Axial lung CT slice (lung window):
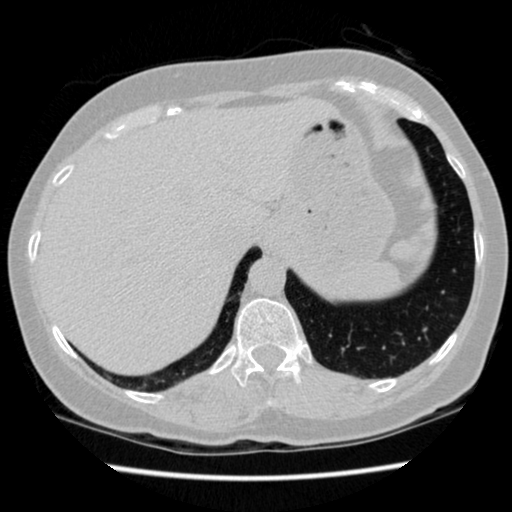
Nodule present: no